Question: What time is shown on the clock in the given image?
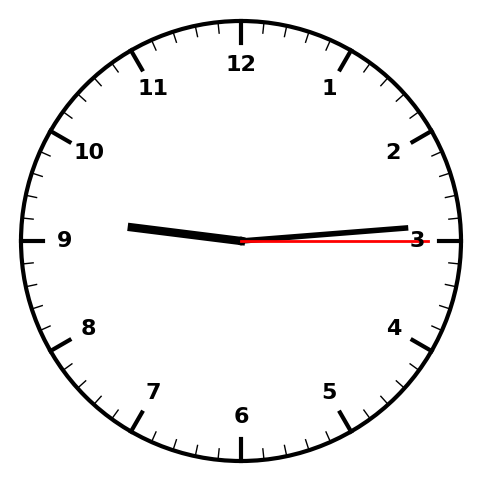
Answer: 09:14:15